Question: I've used Umbraco 7 in many projects, but never Umbraco 6. The project is indeed a MVC project.
I ran into a similar problem earlier on this project regarding templates. When creating a template, it would create a .aspx page, rather than a view. I changed a configuration setting in /Config/umbracoSettings.config from to
'''
<templates>
<!-- If you want to switch to Mvc then do NOT change useAspNetMasterPages to false -->
<!-- This (old!) setting is still used to control how macros are inserted into your pages -->
<useAspNetMasterPages>true</useAspNetMasterPages>
<!-- To switch the default rendering engine to MVC, change this value from WebForms to Mvc -->
<!-- Do not set useAspNetMasterPages to false, it is not relevant to MVC usage -->
<defaultRenderingEngine>Mvc</defaultRenderingEngine>
'''
However, when creating content nodes, the default "Link To Document" on the properties page is indeed an '.aspx' extension. How can I remove this and just have the default view name, rather than the extension?

I know there are rewrites, but if it's an MVC project then why even have the extension there in the first place? I didn't have to do this in Umbraco 7.
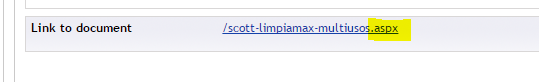
Answer: In your web.config file, look for the setting "umbracoUseDirectoryUrls" in your AppSettings section. Set that to "true" and the .aspx part should not appear in the URLs and you'll get folder style URLs instead.